Question:
I wrote the code above and it is showing my plot in the Ipython console. However, I want to inspect the plot i.e. be able to zoom in/out and have coordinates displayed when moving my cursor.
I know I can do this with executing the file from the location where it is saved. But is there a way to immediately show the plot in a new window when running my file in spyder?
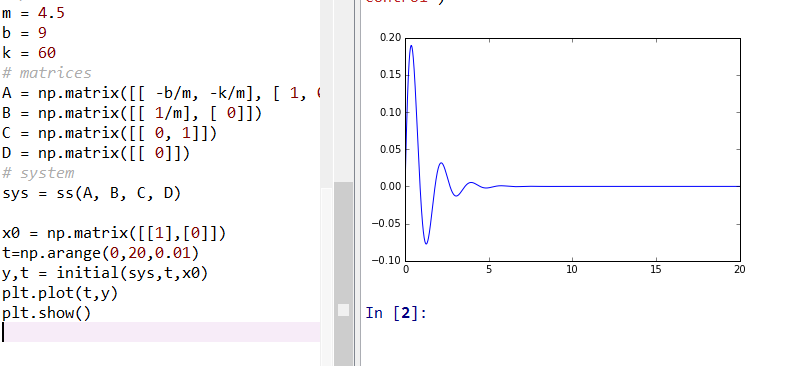
Answer: I see that you have 'pyplot' already imported. Run the following in your console:
'''
plt.switch_backend('qt4agg')
'''
If this does not work because the name 'plt' is not recognized, import it in the console:
'''
from matplotlib import pyplot as plt
'''